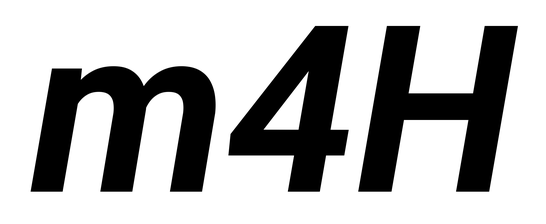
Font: Roboto-Italic_Bold_Italic